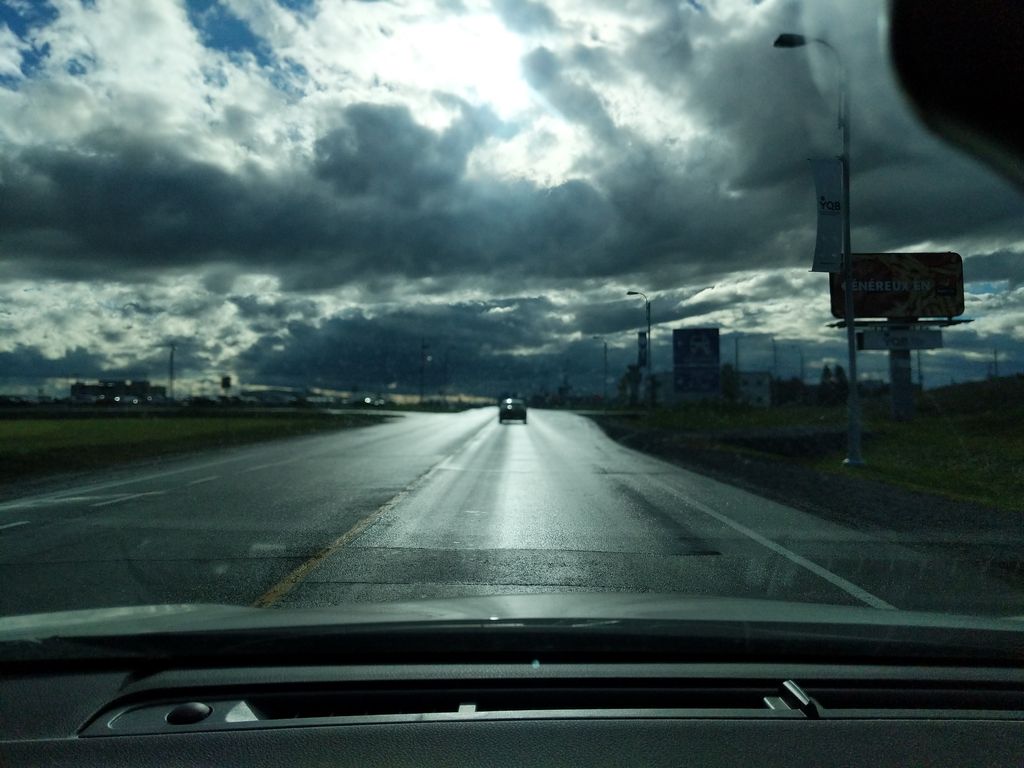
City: quebec_city